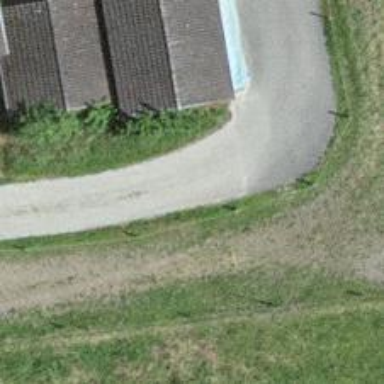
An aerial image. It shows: Track with grade1 tracktype.